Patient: sex M, age 25
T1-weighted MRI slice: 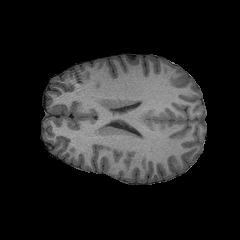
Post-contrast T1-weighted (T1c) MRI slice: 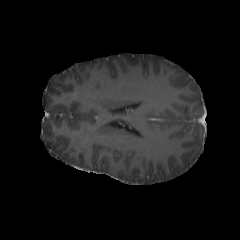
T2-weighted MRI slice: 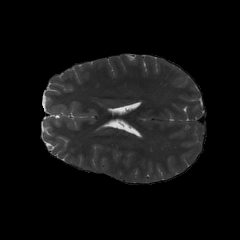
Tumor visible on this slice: no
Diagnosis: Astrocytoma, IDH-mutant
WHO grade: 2